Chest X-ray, AP view. Patient: 56 years old, sex M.
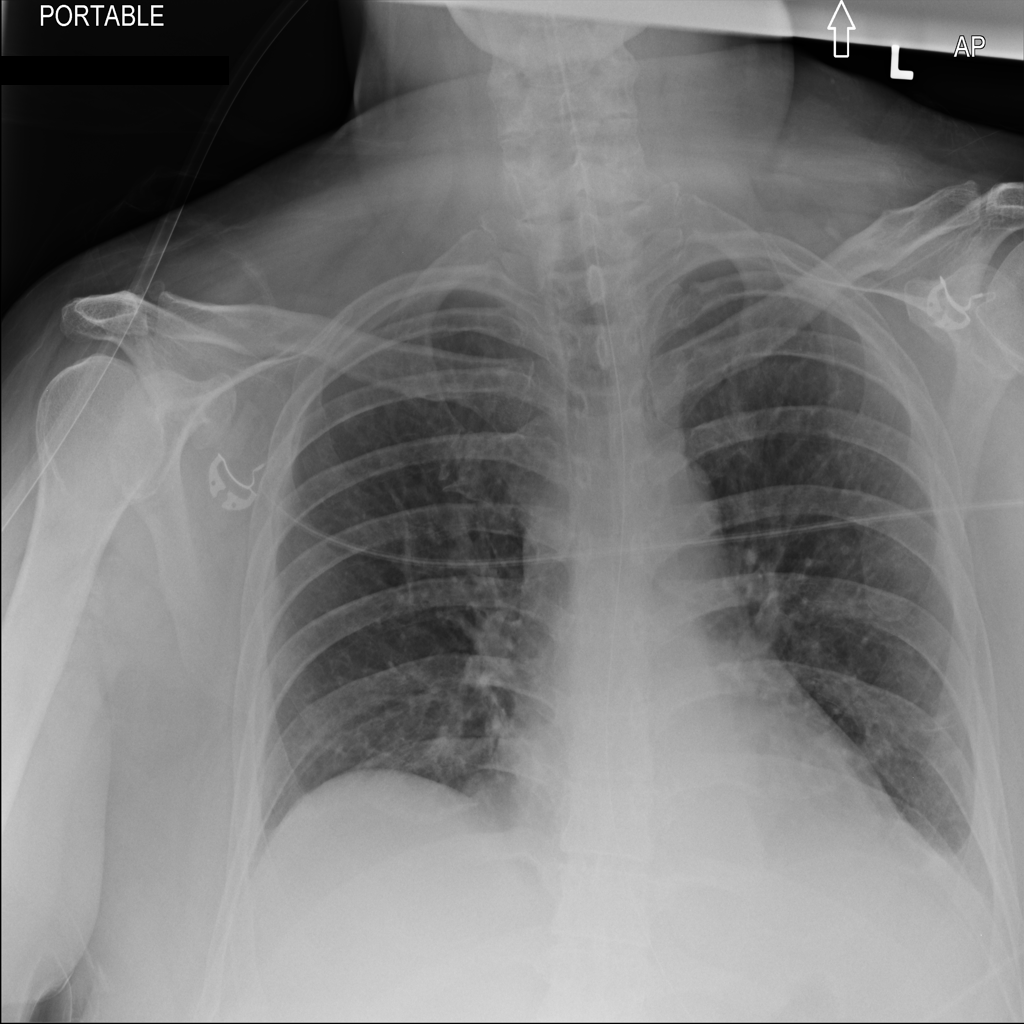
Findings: No Finding